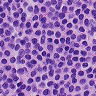
Metastatic tissue present: no